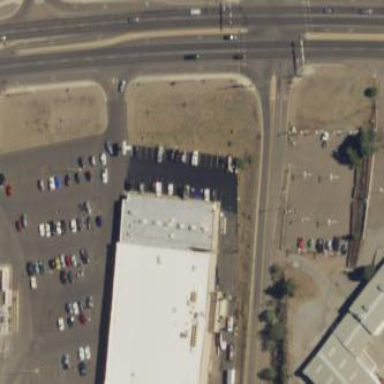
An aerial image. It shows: Commercial building.